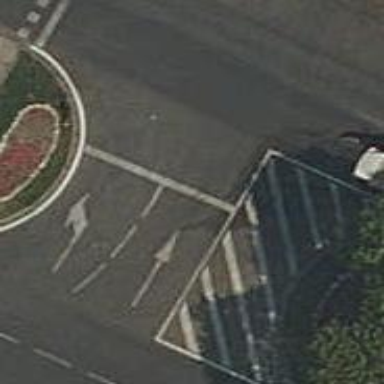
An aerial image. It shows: Road with traffic signals.